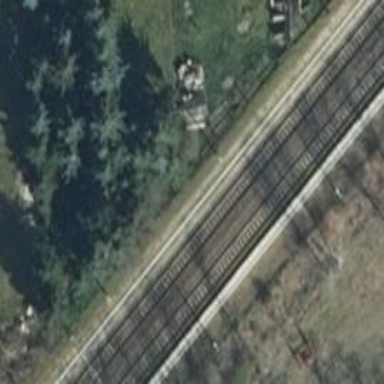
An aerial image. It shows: Railway stop with public transport stop position.